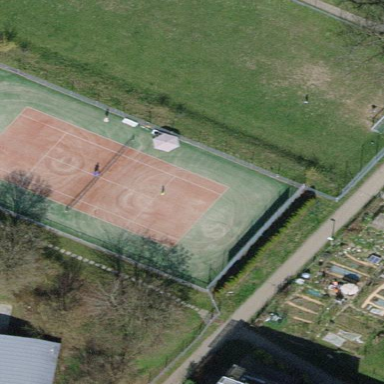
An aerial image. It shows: Tennis court on the leisure land pitch.